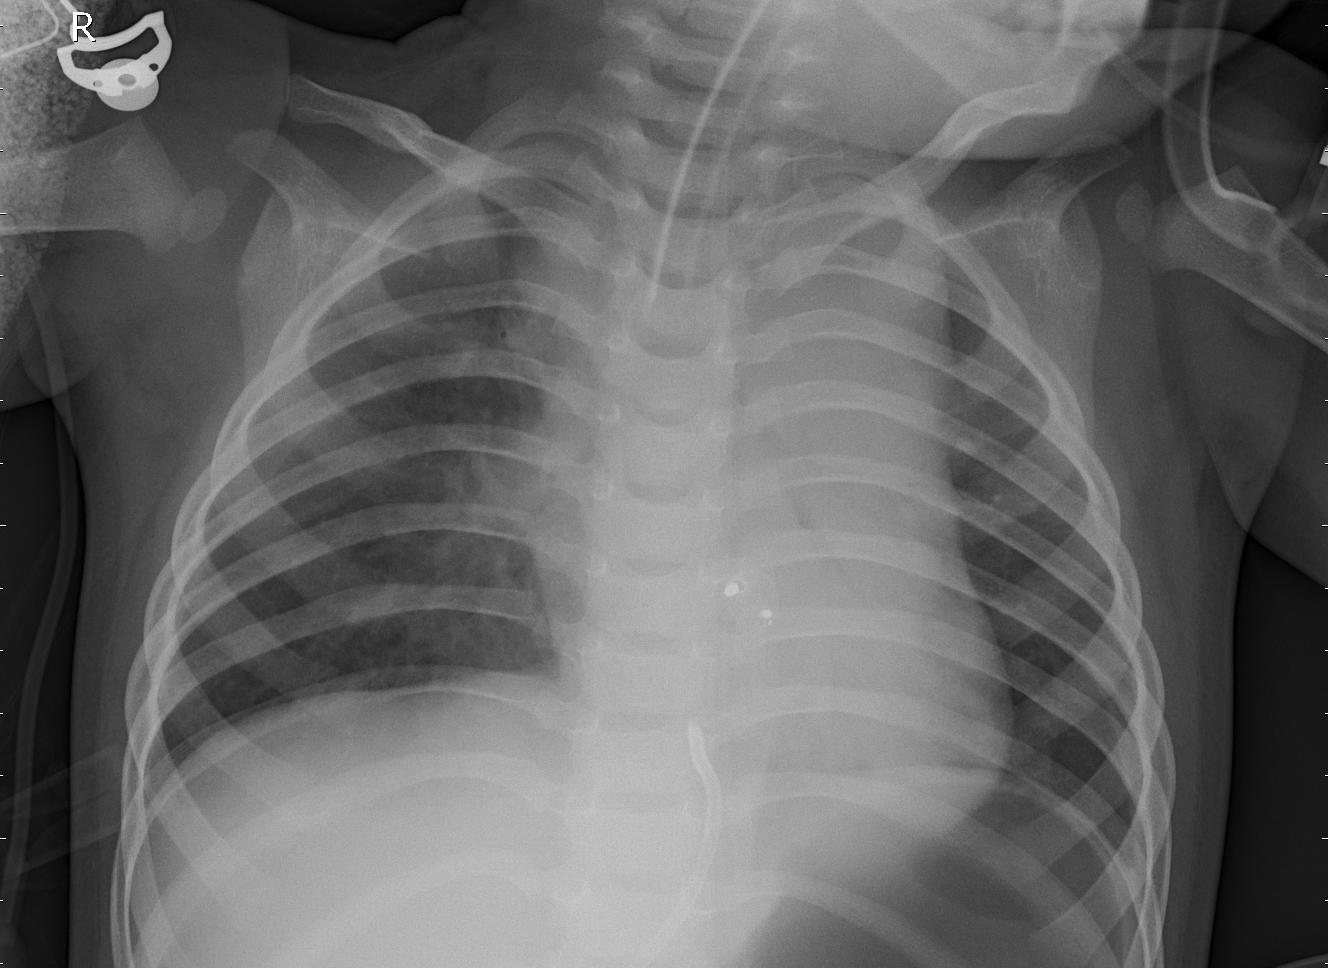
Diagnosis: PNEUMONIA